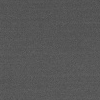
Atmospheric dust classification: dusty